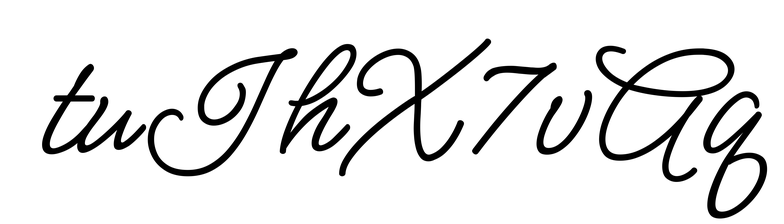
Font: MeowScript-Regular